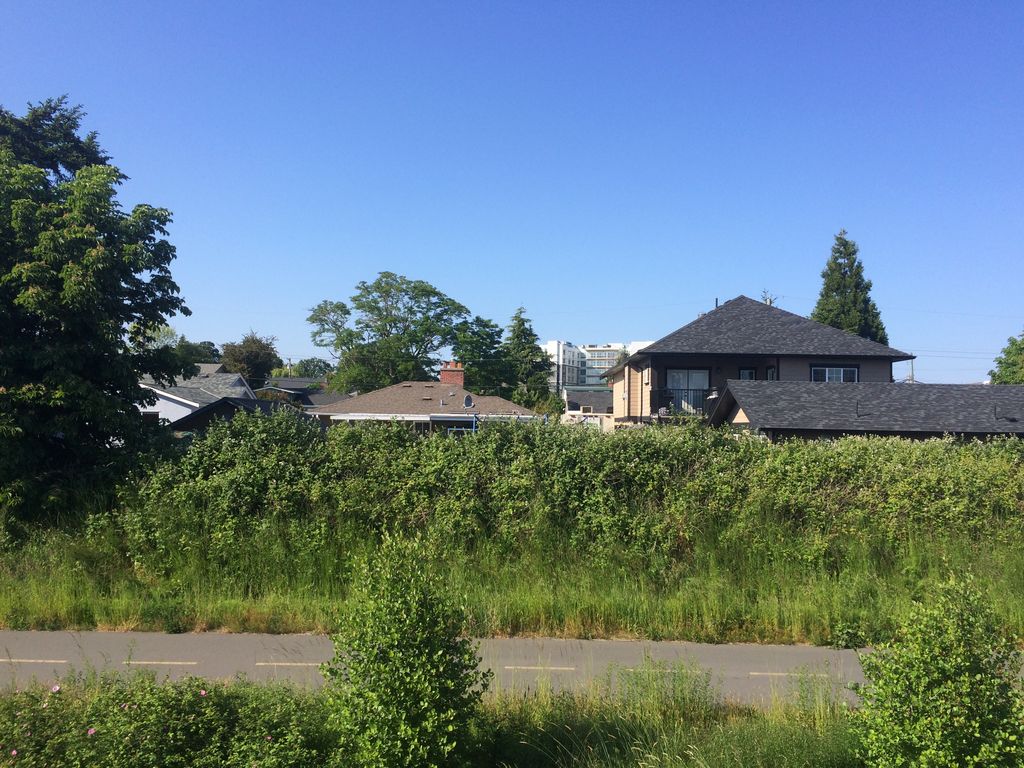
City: victoria